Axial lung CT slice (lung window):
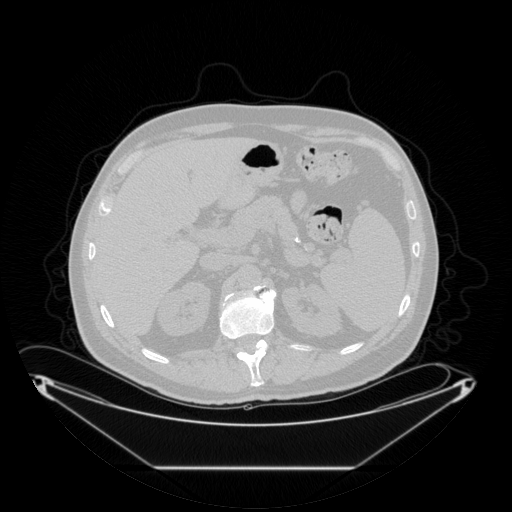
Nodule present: no